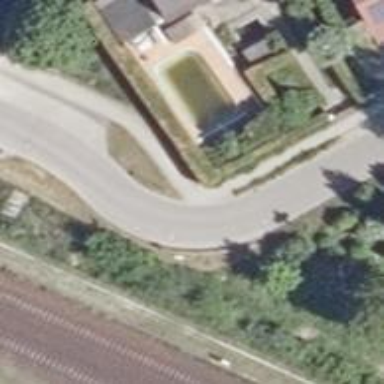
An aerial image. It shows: Unmarked crossing with traffic calming table.